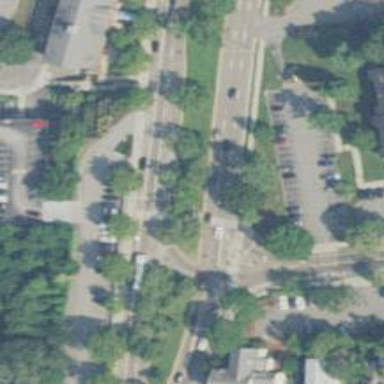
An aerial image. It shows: Asphalt road with primary link designation.